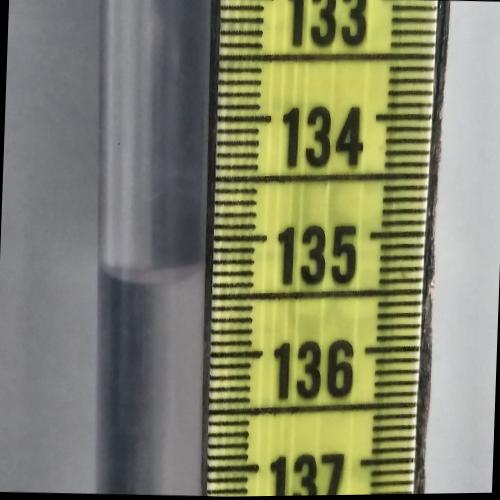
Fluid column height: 135.3 cm